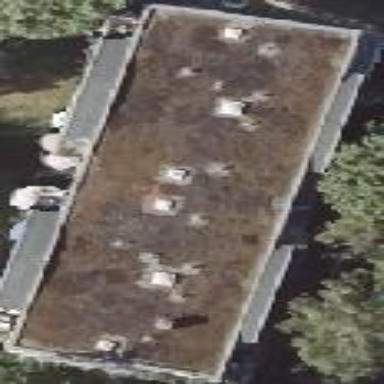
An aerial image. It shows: Apartment building with flat roof.